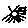
Label: sun